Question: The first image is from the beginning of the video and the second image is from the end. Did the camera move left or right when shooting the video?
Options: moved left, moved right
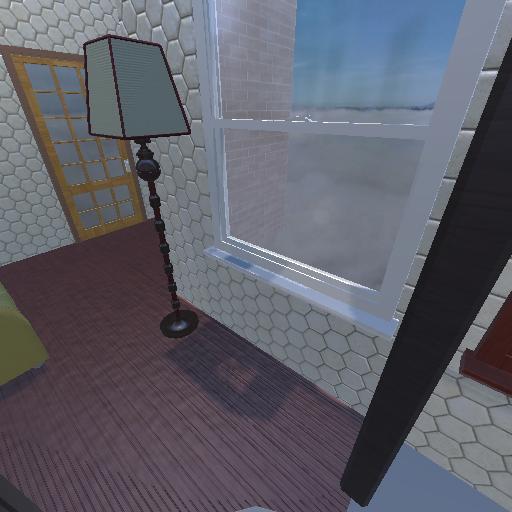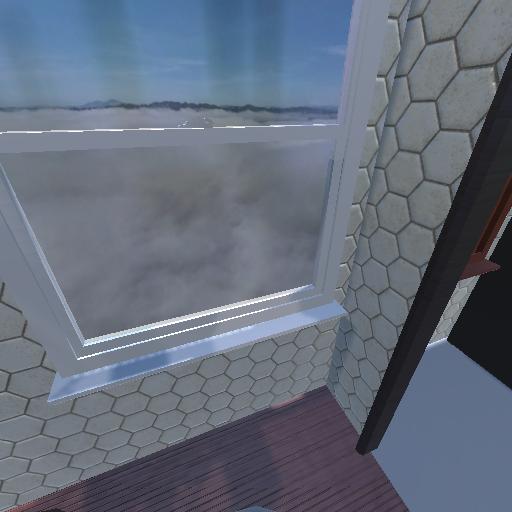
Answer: moved left